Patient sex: F
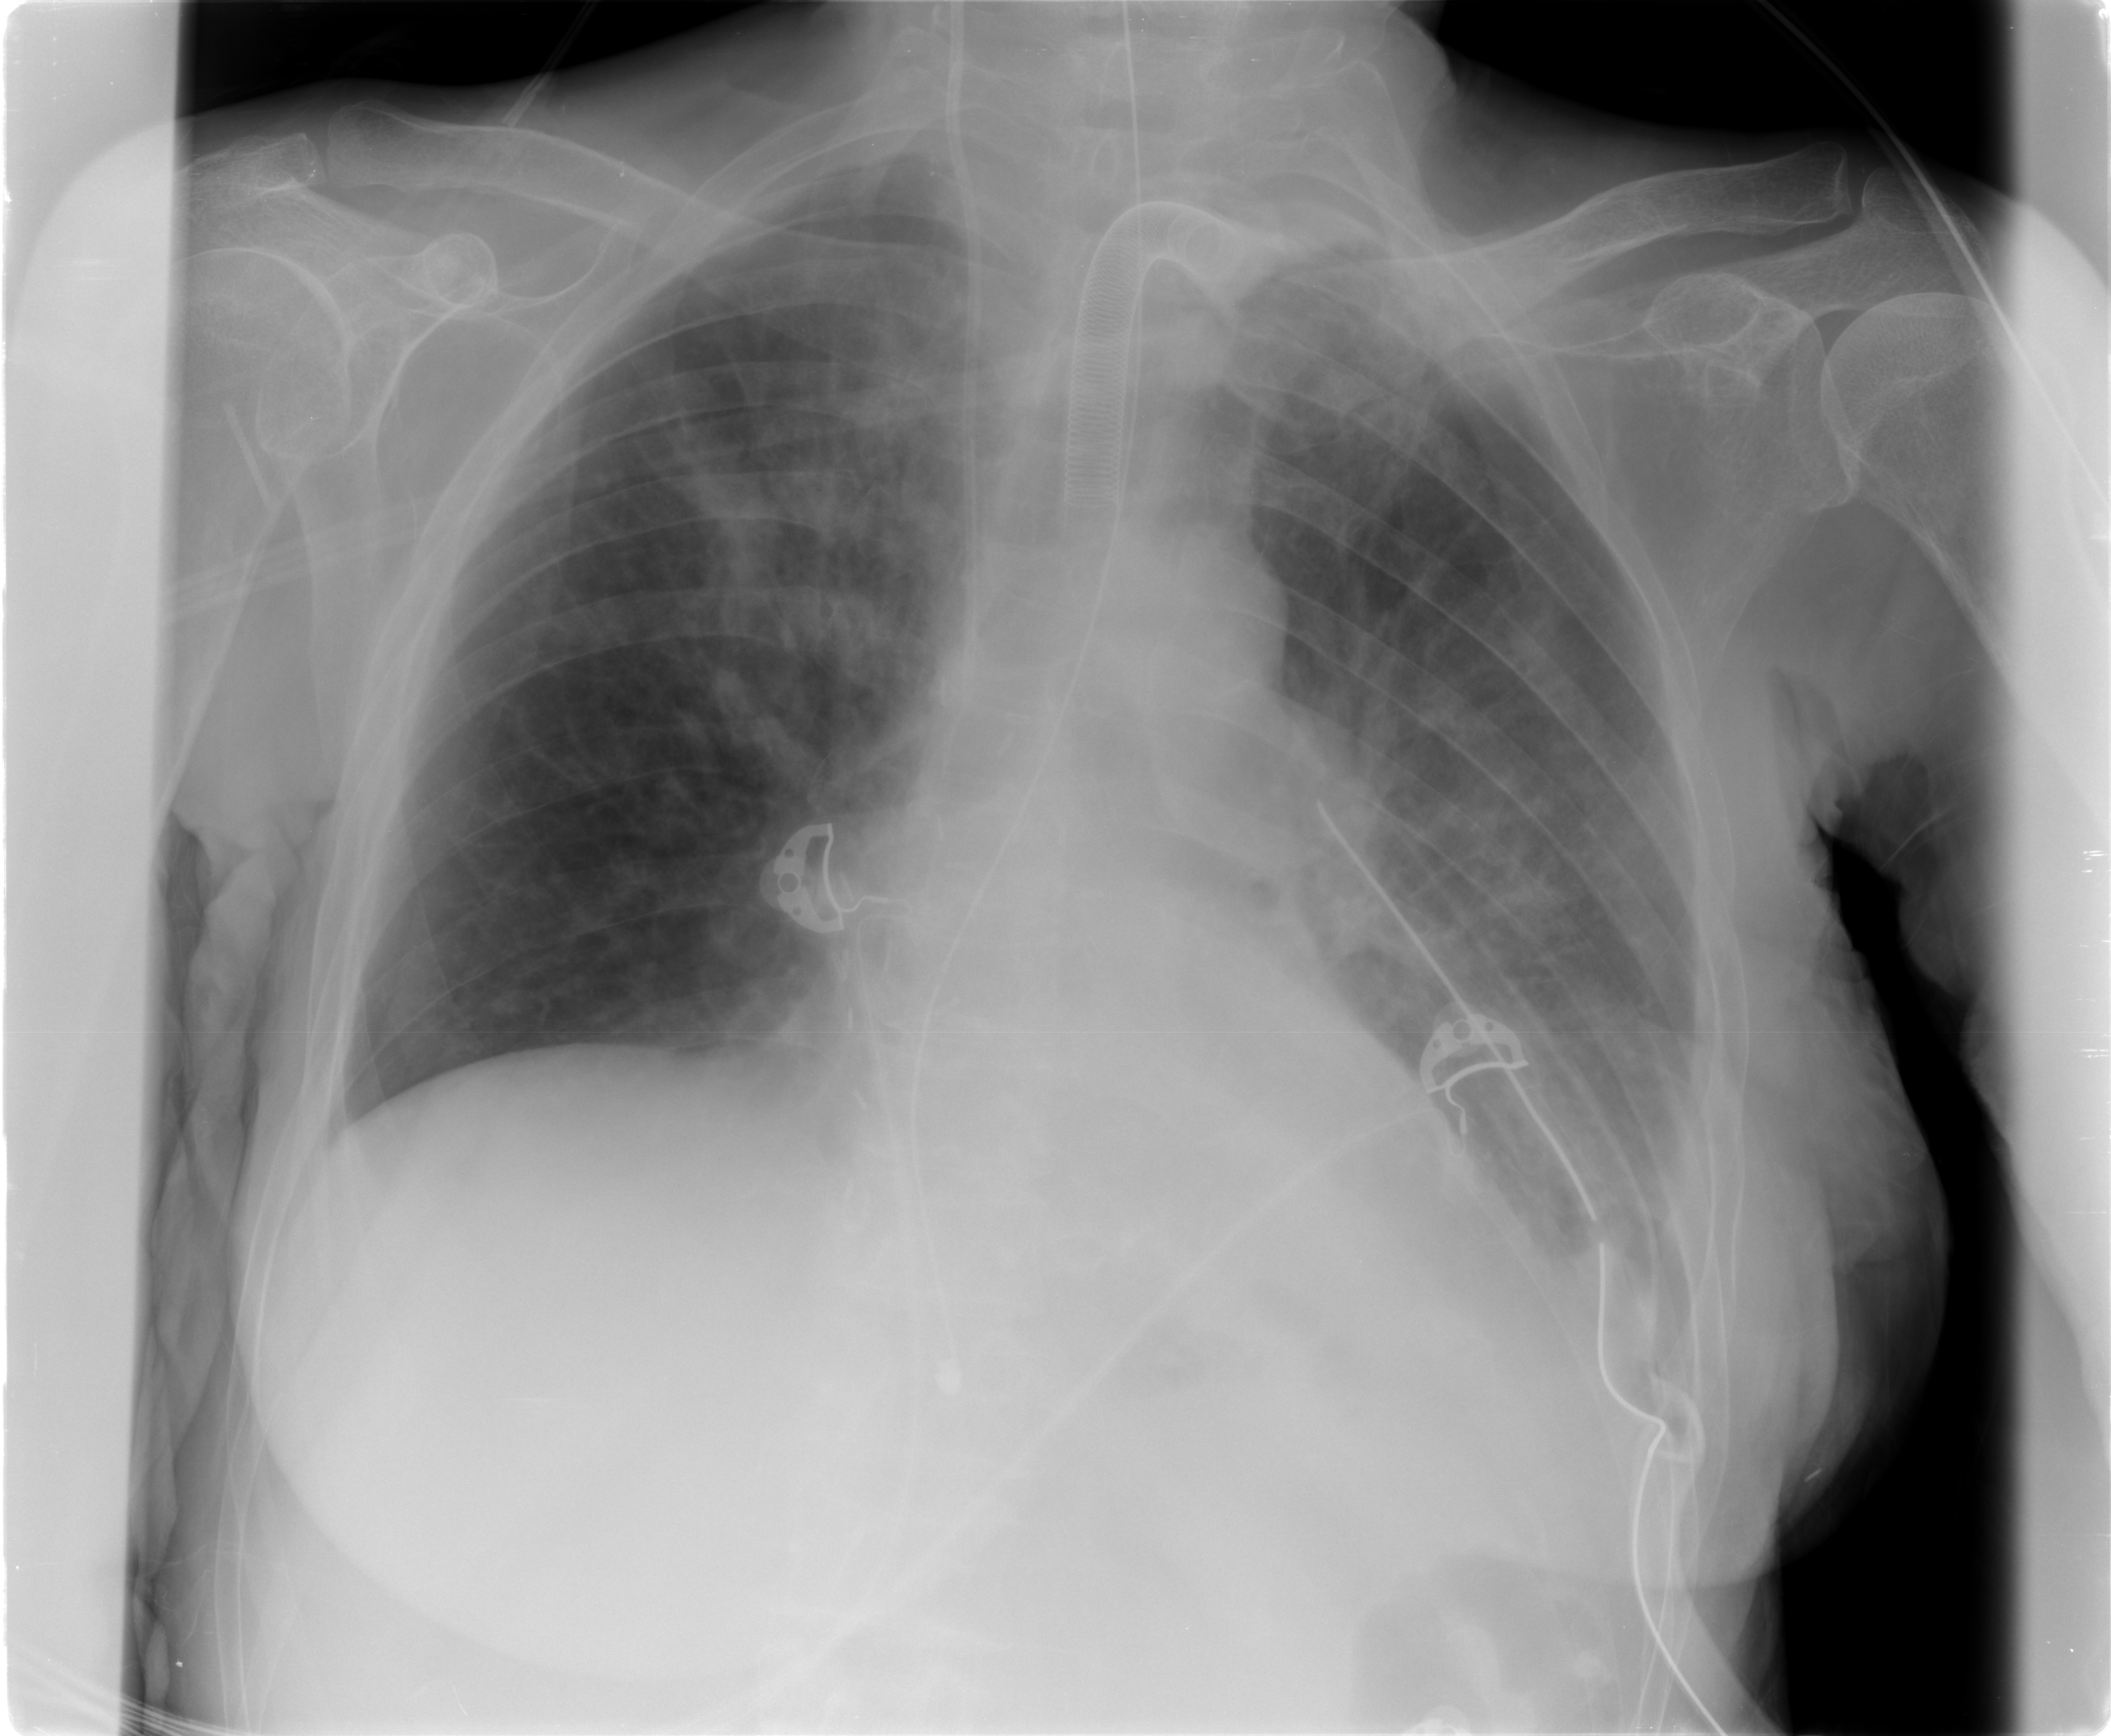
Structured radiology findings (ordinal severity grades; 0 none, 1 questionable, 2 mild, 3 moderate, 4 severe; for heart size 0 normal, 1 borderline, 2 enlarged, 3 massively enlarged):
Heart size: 0
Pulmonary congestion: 0
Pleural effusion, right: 0
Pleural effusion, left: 2
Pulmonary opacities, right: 0
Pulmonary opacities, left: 0
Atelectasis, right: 0
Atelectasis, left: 2